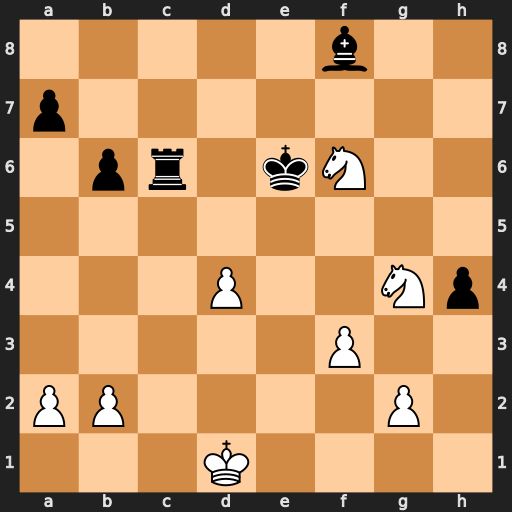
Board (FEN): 5b2/p7/1pr1kN2/8/3P2Np/5P2/PP4P1/3K4
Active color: w
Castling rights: -
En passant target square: -
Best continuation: d5+ Kd6 dxc6